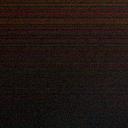
Screen state: off